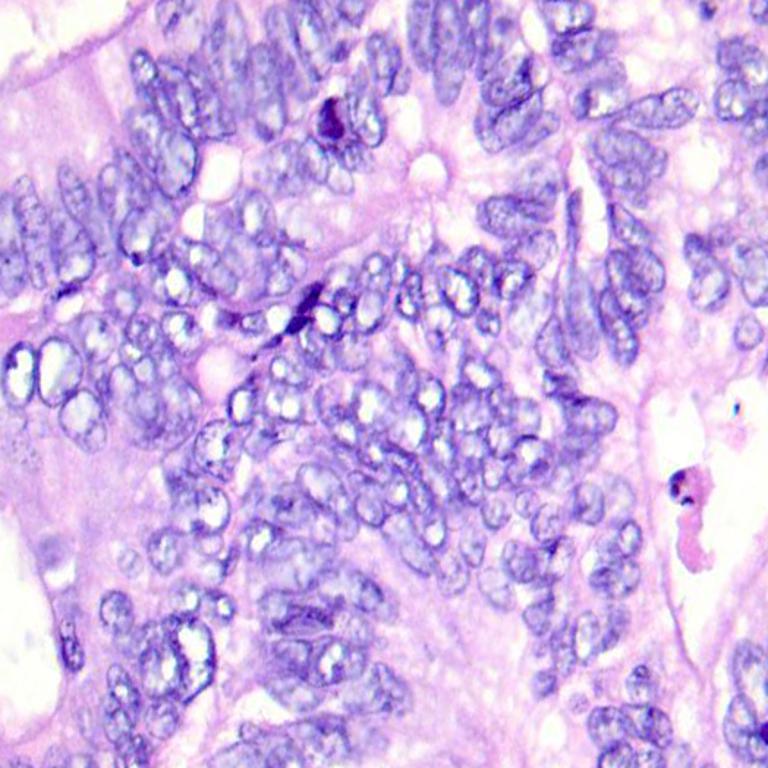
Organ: colon
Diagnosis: adenocarcinomas